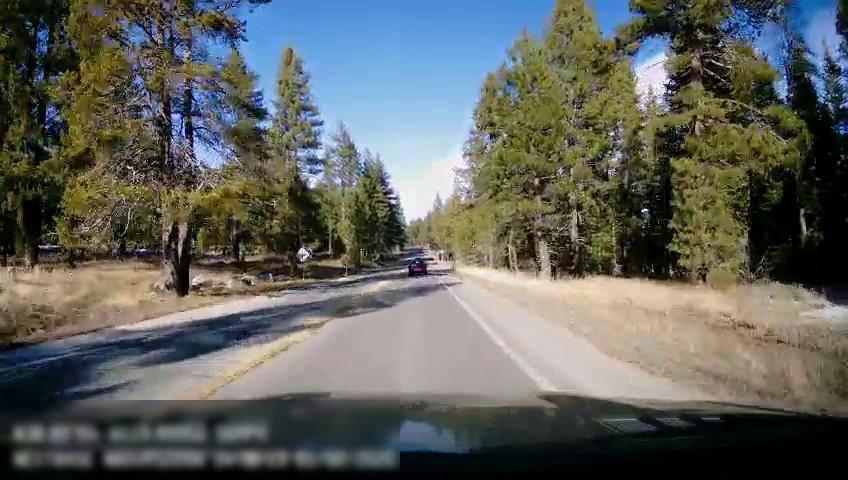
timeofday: Day
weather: Sunny
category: Drivable Space
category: Vehicles | Car
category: Lanes | Alternate Lane
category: Lanes | Opposite Lane
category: Lanes | Current Lane
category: Lanes | Current Lane